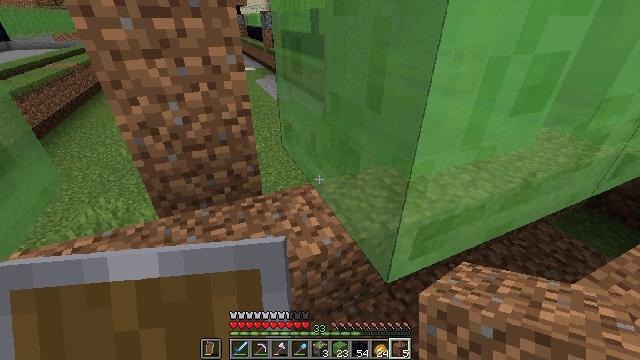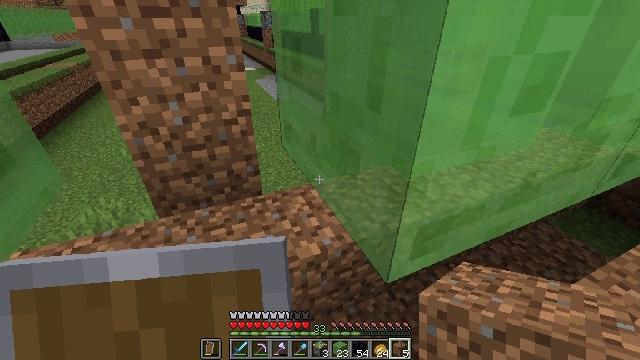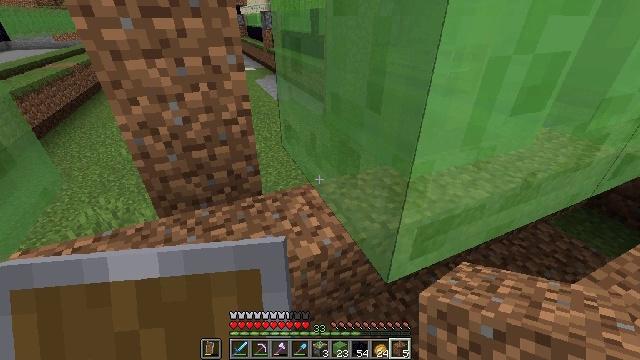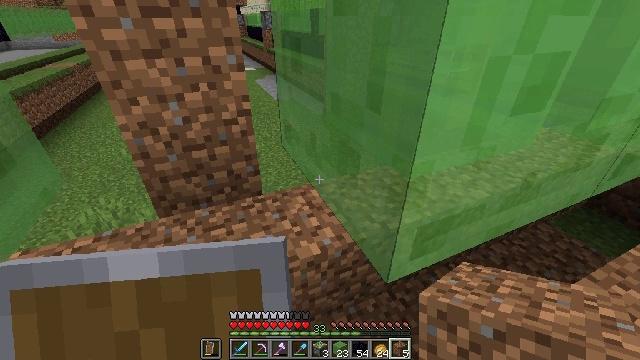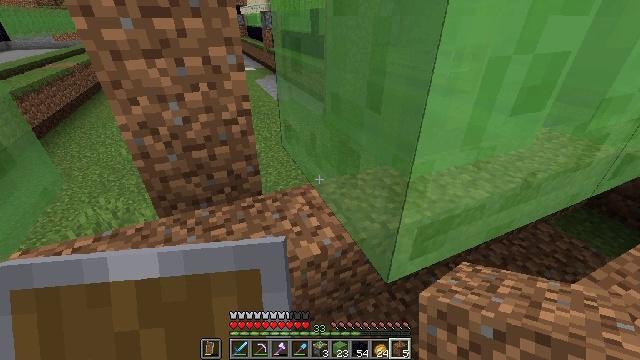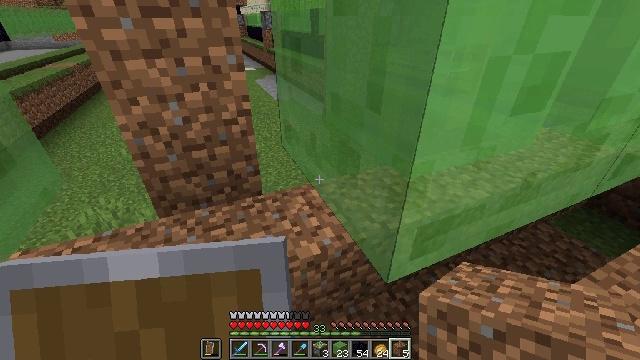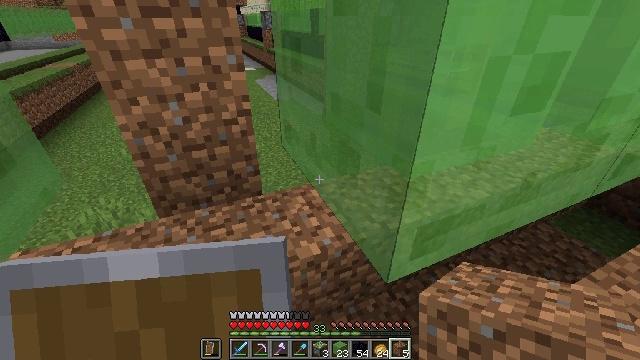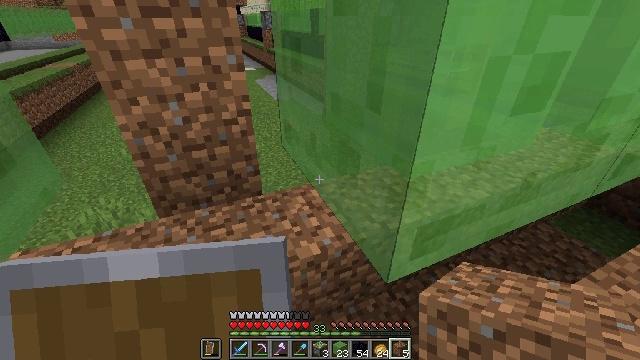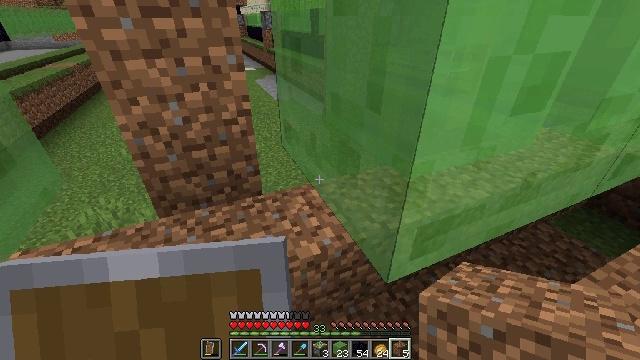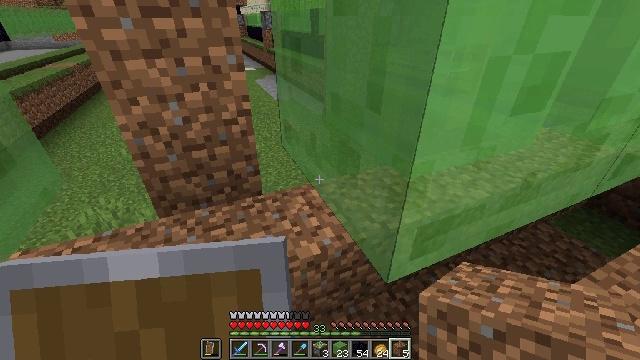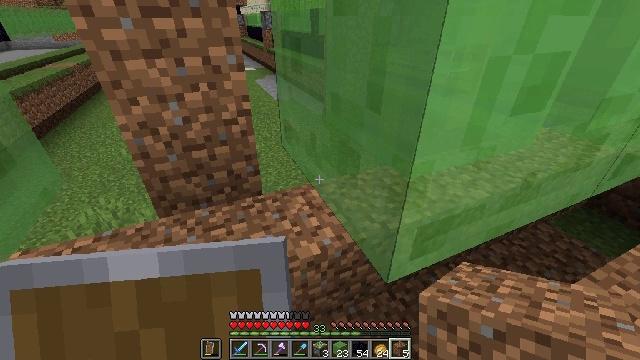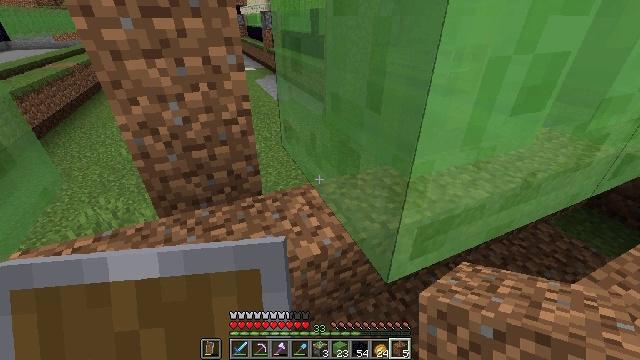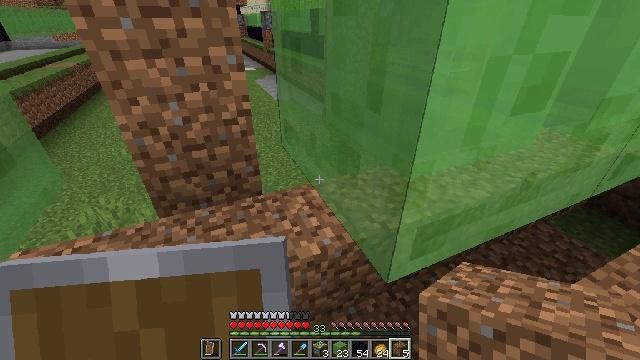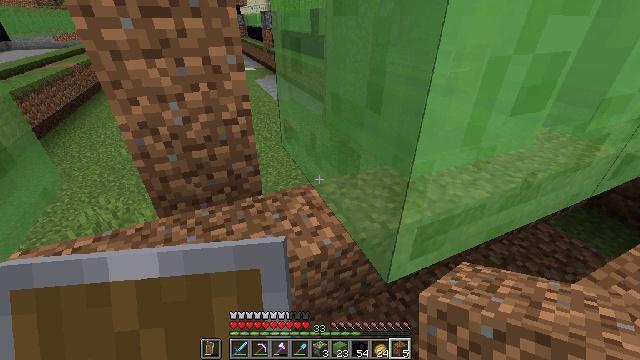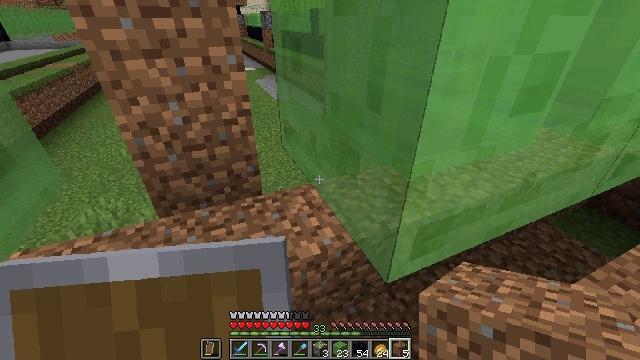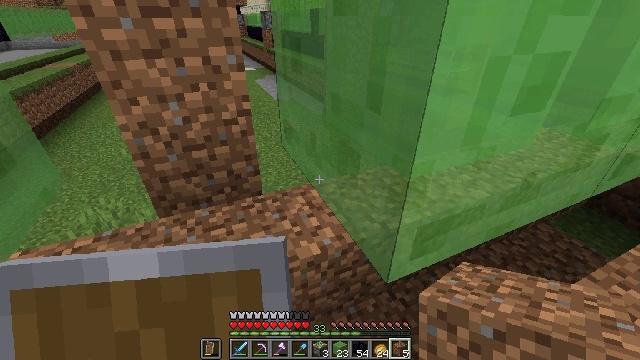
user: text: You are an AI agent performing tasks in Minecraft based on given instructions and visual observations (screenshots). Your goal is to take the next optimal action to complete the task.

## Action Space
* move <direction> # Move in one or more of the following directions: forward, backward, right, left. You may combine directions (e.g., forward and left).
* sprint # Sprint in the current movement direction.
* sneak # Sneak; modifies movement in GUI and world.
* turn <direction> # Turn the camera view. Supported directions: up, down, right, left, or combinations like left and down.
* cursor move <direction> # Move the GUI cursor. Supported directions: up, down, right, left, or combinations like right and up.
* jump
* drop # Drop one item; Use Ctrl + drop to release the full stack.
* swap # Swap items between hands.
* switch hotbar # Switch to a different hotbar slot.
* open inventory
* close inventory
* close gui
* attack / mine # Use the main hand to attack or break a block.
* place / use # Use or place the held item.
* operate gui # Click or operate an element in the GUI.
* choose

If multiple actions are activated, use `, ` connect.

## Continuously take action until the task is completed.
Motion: motion action
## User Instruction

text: Attack the slime block to pick it up.
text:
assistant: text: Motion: no_op
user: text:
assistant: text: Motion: no_op
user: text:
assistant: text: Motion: no_op
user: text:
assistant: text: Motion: no_op
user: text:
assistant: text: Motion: no_op
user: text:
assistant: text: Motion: no_op
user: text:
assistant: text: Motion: no_op
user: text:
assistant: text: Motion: no_op
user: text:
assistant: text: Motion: no_op
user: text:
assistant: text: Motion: no_op
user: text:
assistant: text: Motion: no_op
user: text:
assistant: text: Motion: no_op
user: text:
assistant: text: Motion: no_op
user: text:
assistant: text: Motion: no_op
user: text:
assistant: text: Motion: no_op
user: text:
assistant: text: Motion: no_op
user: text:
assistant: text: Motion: no_op
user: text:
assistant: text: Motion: no_op
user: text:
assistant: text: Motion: no_op
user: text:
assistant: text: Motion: no_op
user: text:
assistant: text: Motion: no_op
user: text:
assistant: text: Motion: no_op
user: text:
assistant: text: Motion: no_op
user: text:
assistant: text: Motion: no_op
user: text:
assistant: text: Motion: no_op
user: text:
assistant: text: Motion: no_op
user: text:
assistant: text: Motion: no_op
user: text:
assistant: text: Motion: no_op
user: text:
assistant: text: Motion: no_op
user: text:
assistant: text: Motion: no_op